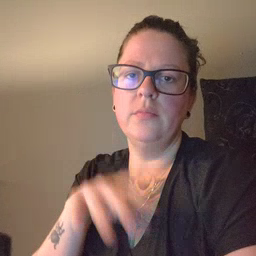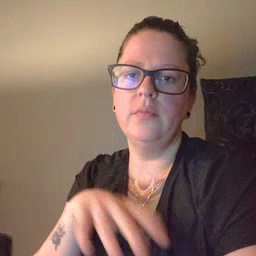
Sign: farm